Question:
Hello. I have an assignment 9.2 to do and have no idea where to start.
I have made the index.php which allows the user to input the width and height of the table.
Here is the code for that:
'''
<html>
<head>
<title>Assignment 9.2</title>
</head>
<body bgcolor="black" text="white">
<form method="post" action="table.php"
<strong>Please select an integer for the width:</strong>
<input type="text" name="width" size="10">
<br>
<strong>Please select an integer for the height:
<input type="text" name="width" size="10">
<input type="submit" value="Submit">
</form>
</body>
</html>
'''
I do not know where to start on making the table. I do not expect to have this
done for me.. but to simply explain where to start and the php codes I need to use.
Again.. this is for 9.2 which is shown in the picture attached.
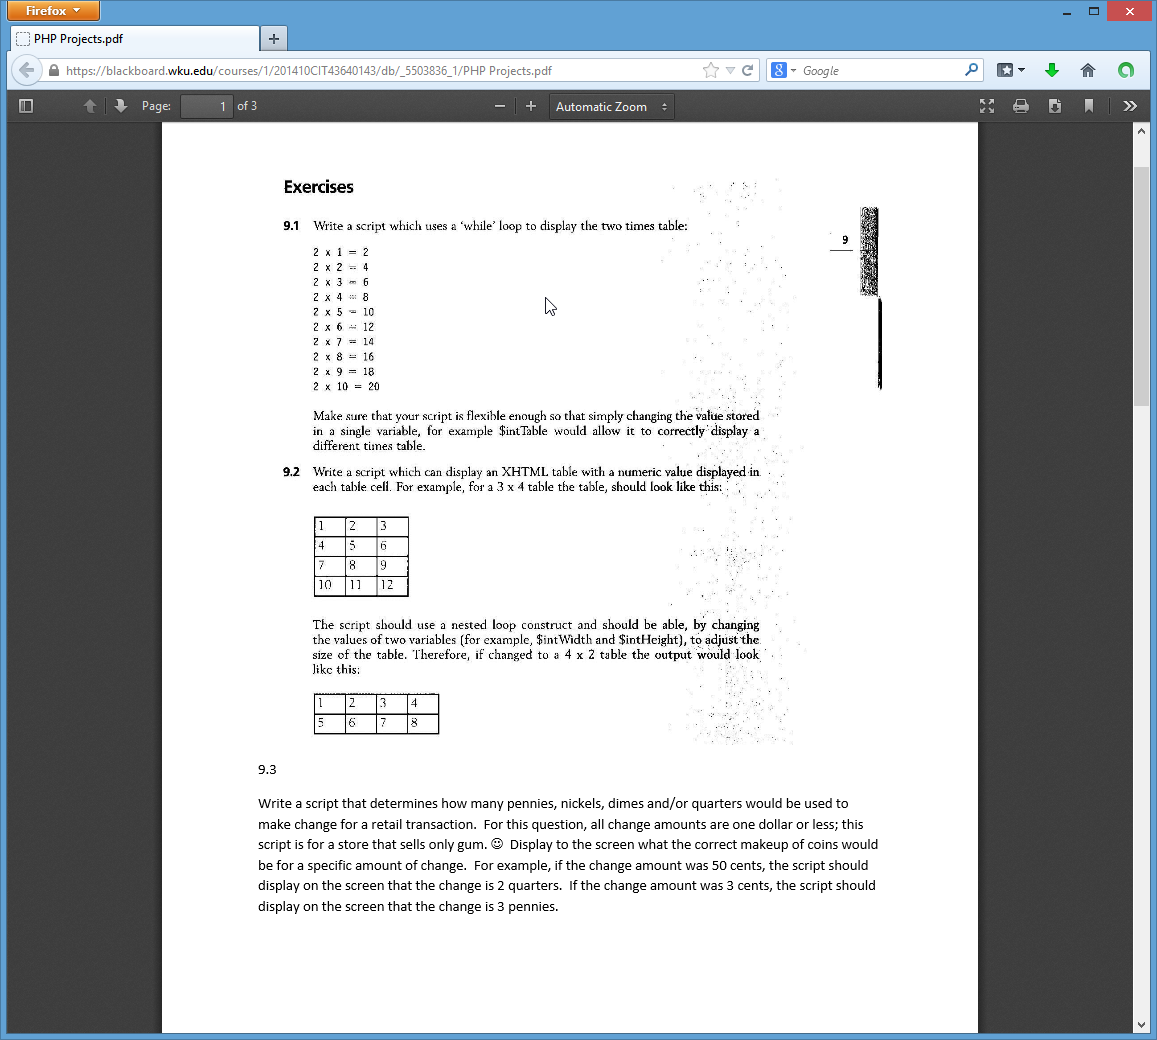
Answer: Okay, so this is a fairly simple thing to do if you understand how 'html' tables are laid out in code...
# HTML table format
The first step is to understand how tables are laid out in 'html'...
## 3x2 table
For a 3 columned / 2 rowed table the code would look something like this...
### Pseudo
'''
opening table tag
opening row tag
cell tag
cell tag
cell tag
closing row tag
opening row tag
cell tag
cell tag
cell tag
closing row tag
closing table tag
'''
### HTML
'''
<table>
<tr>
<td>1</td>
<td>2</td>
<td>3</td>
</tr>
<tr>
<td>4</td>
<td>5</td>
<td>6</td>
</tr>
</table>
'''
I don't know how much you know about 'html' but hopefully that should make sense if not there are a wide variety of resources available that can explain the used etc...
# PHP Code
At this point we're going to skip the input of width and height (as you already have the code for that) and assume that you've captured them as follows:
'''
$in_width = $_POST['width'];
$in_height = $_POST['height'];
'''
So now we know what the width and height of the table is going to be we can look at how to put them together:
If you look back at the example above you'll see that 'table's are rendered one row at a time in the format:
- - - - -
This might be more clear by looking at the numbers in your screen grab above.
Given that we know how a 'html' table is structured we can determine that we can use two loops* (the second one embedded in the first) to produce the desired output.
(The will be the outer loop and the will be in the inner loop - see example 'html' code above)
### Pseudo code
'''
start table
for each row {
start row
for each column {
print cell
}
end row
}
end table
'''
*You can use any loop you're comfortable with (i.e. for or loop) they do the same thing
If you want to do this yourself, I suggest that you stop reading here. follows...
---
---
## Spoiler
### Two while loops
'''
$in_height = $_POST['height']; // Get table height
$in_width = $_POST['width']; // Get table width
$counter = 1; // Start the counter at 1
$temp_width = 0; // Set temporary variable for width(second loop)
echo "<table>"; // Print opening tag for table
while($in_height > 0){
echo "<tr>"; // Print opening tag for row
$temp_width = $in_width; // Set temp_width to width of table
while($temp_width > 0){
echo "<td>$counter</td>"; // Print cell with counter value
++$counter; // Increment counter
--$temp_width; // Decrement temp_width
}
echo "</tr>"; // Print closing tag for row
--$in_height; // Decrement height
}
echo "</table>"; // Print closing tag for table
'''
### Two for loops
Just for demonstration purposes...
'''
$in_height = $_POST['height'];
$in_width = $_POST['width'];
$counter = 1;
$temp_width = 0;
$temp_height = 0;
echo "<table>";
for($temp_height = 0; $temp_height < $in_height; $temp_height++) {
echo "<tr>";
for($temp_width = 0; $temp_width < $in_width; $temp_width++){
echo "<td>$counter</td>";
++$counter;
}
echo "</tr>";
}
echo "</table>";
'''
You could also mix and match loops...